Aerial crown-view tile of a tropical tree (Barro Colorado Island, Panama), acquired 20250124:
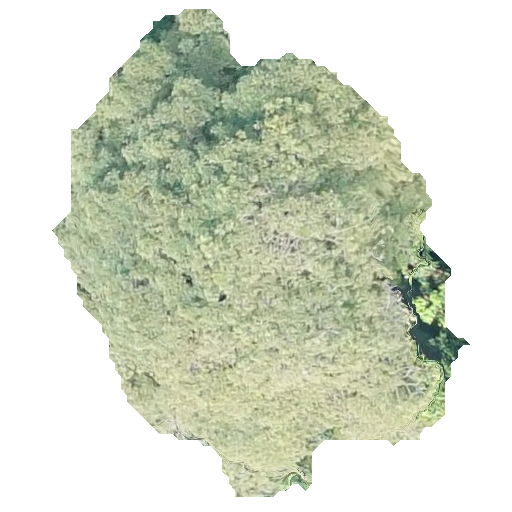
Species: Tabebuia rosea
GBIF accepted scientific name: Tabebuia rosea
Crown area: 195.046 m²